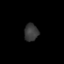
Tissue: prostate
Cell type: Myeloid cells
Senescence score: 0.3329
Nuclear area (px): 242
Mean DAPI intensity: 55.983